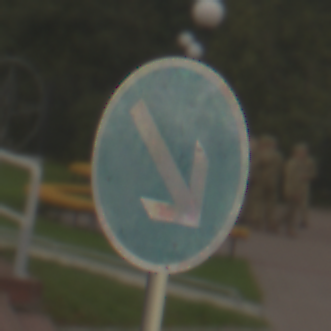
Verkehrszeichen: VorgeschriebeneVorbeifahrtRechts
Umgebung: Outdoor, Suburban
Tageszeit: MorningAfternoon
Wetter: Overcast
Licht: Natural
Jahreszeit: NotSpecified
Kontrast: LowContrast